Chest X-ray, AP view. Patient: 54 years old, sex M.
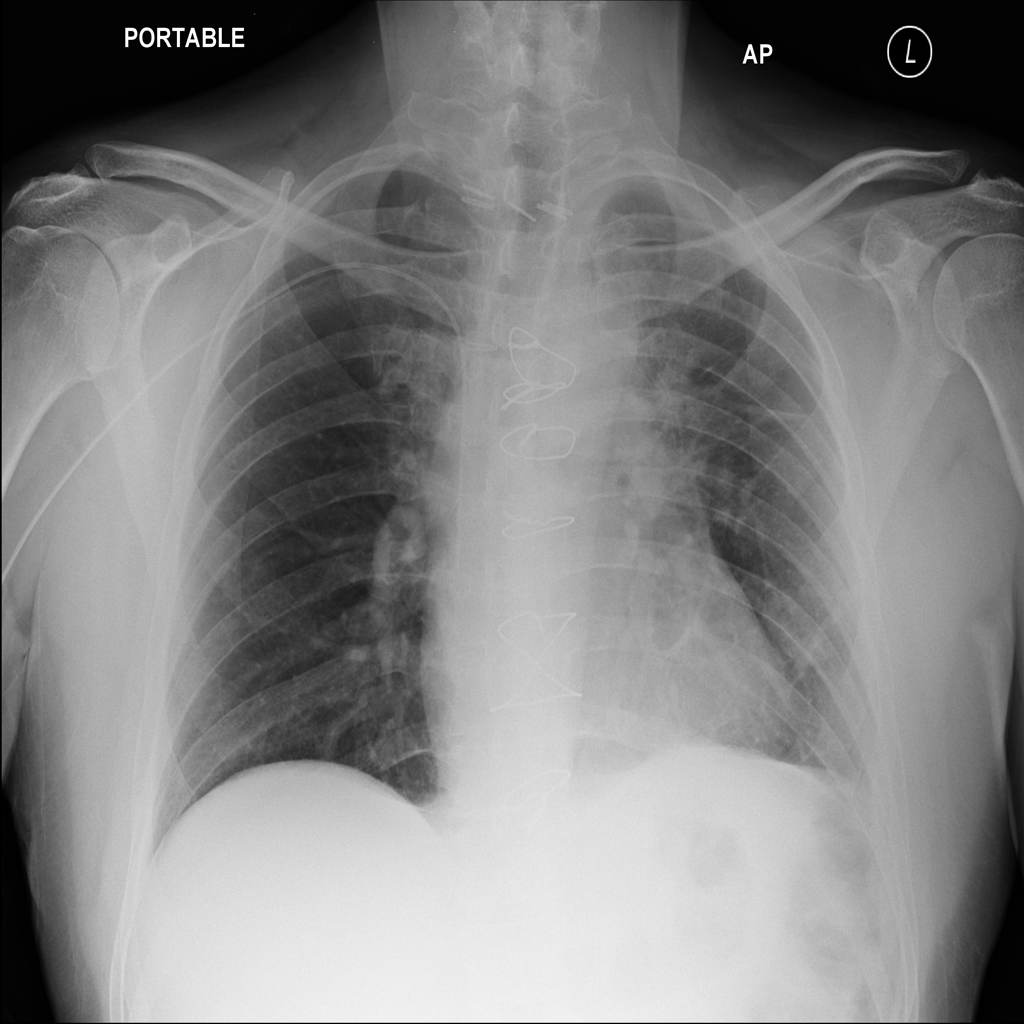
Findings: No Finding